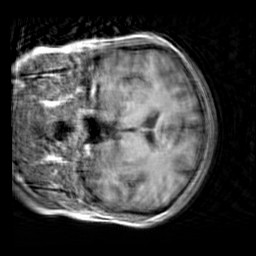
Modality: T1w
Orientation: coronal
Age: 28
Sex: female
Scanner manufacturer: siemens
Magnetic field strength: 3 T
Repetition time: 2.3 s
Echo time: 0.00303 s